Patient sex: F
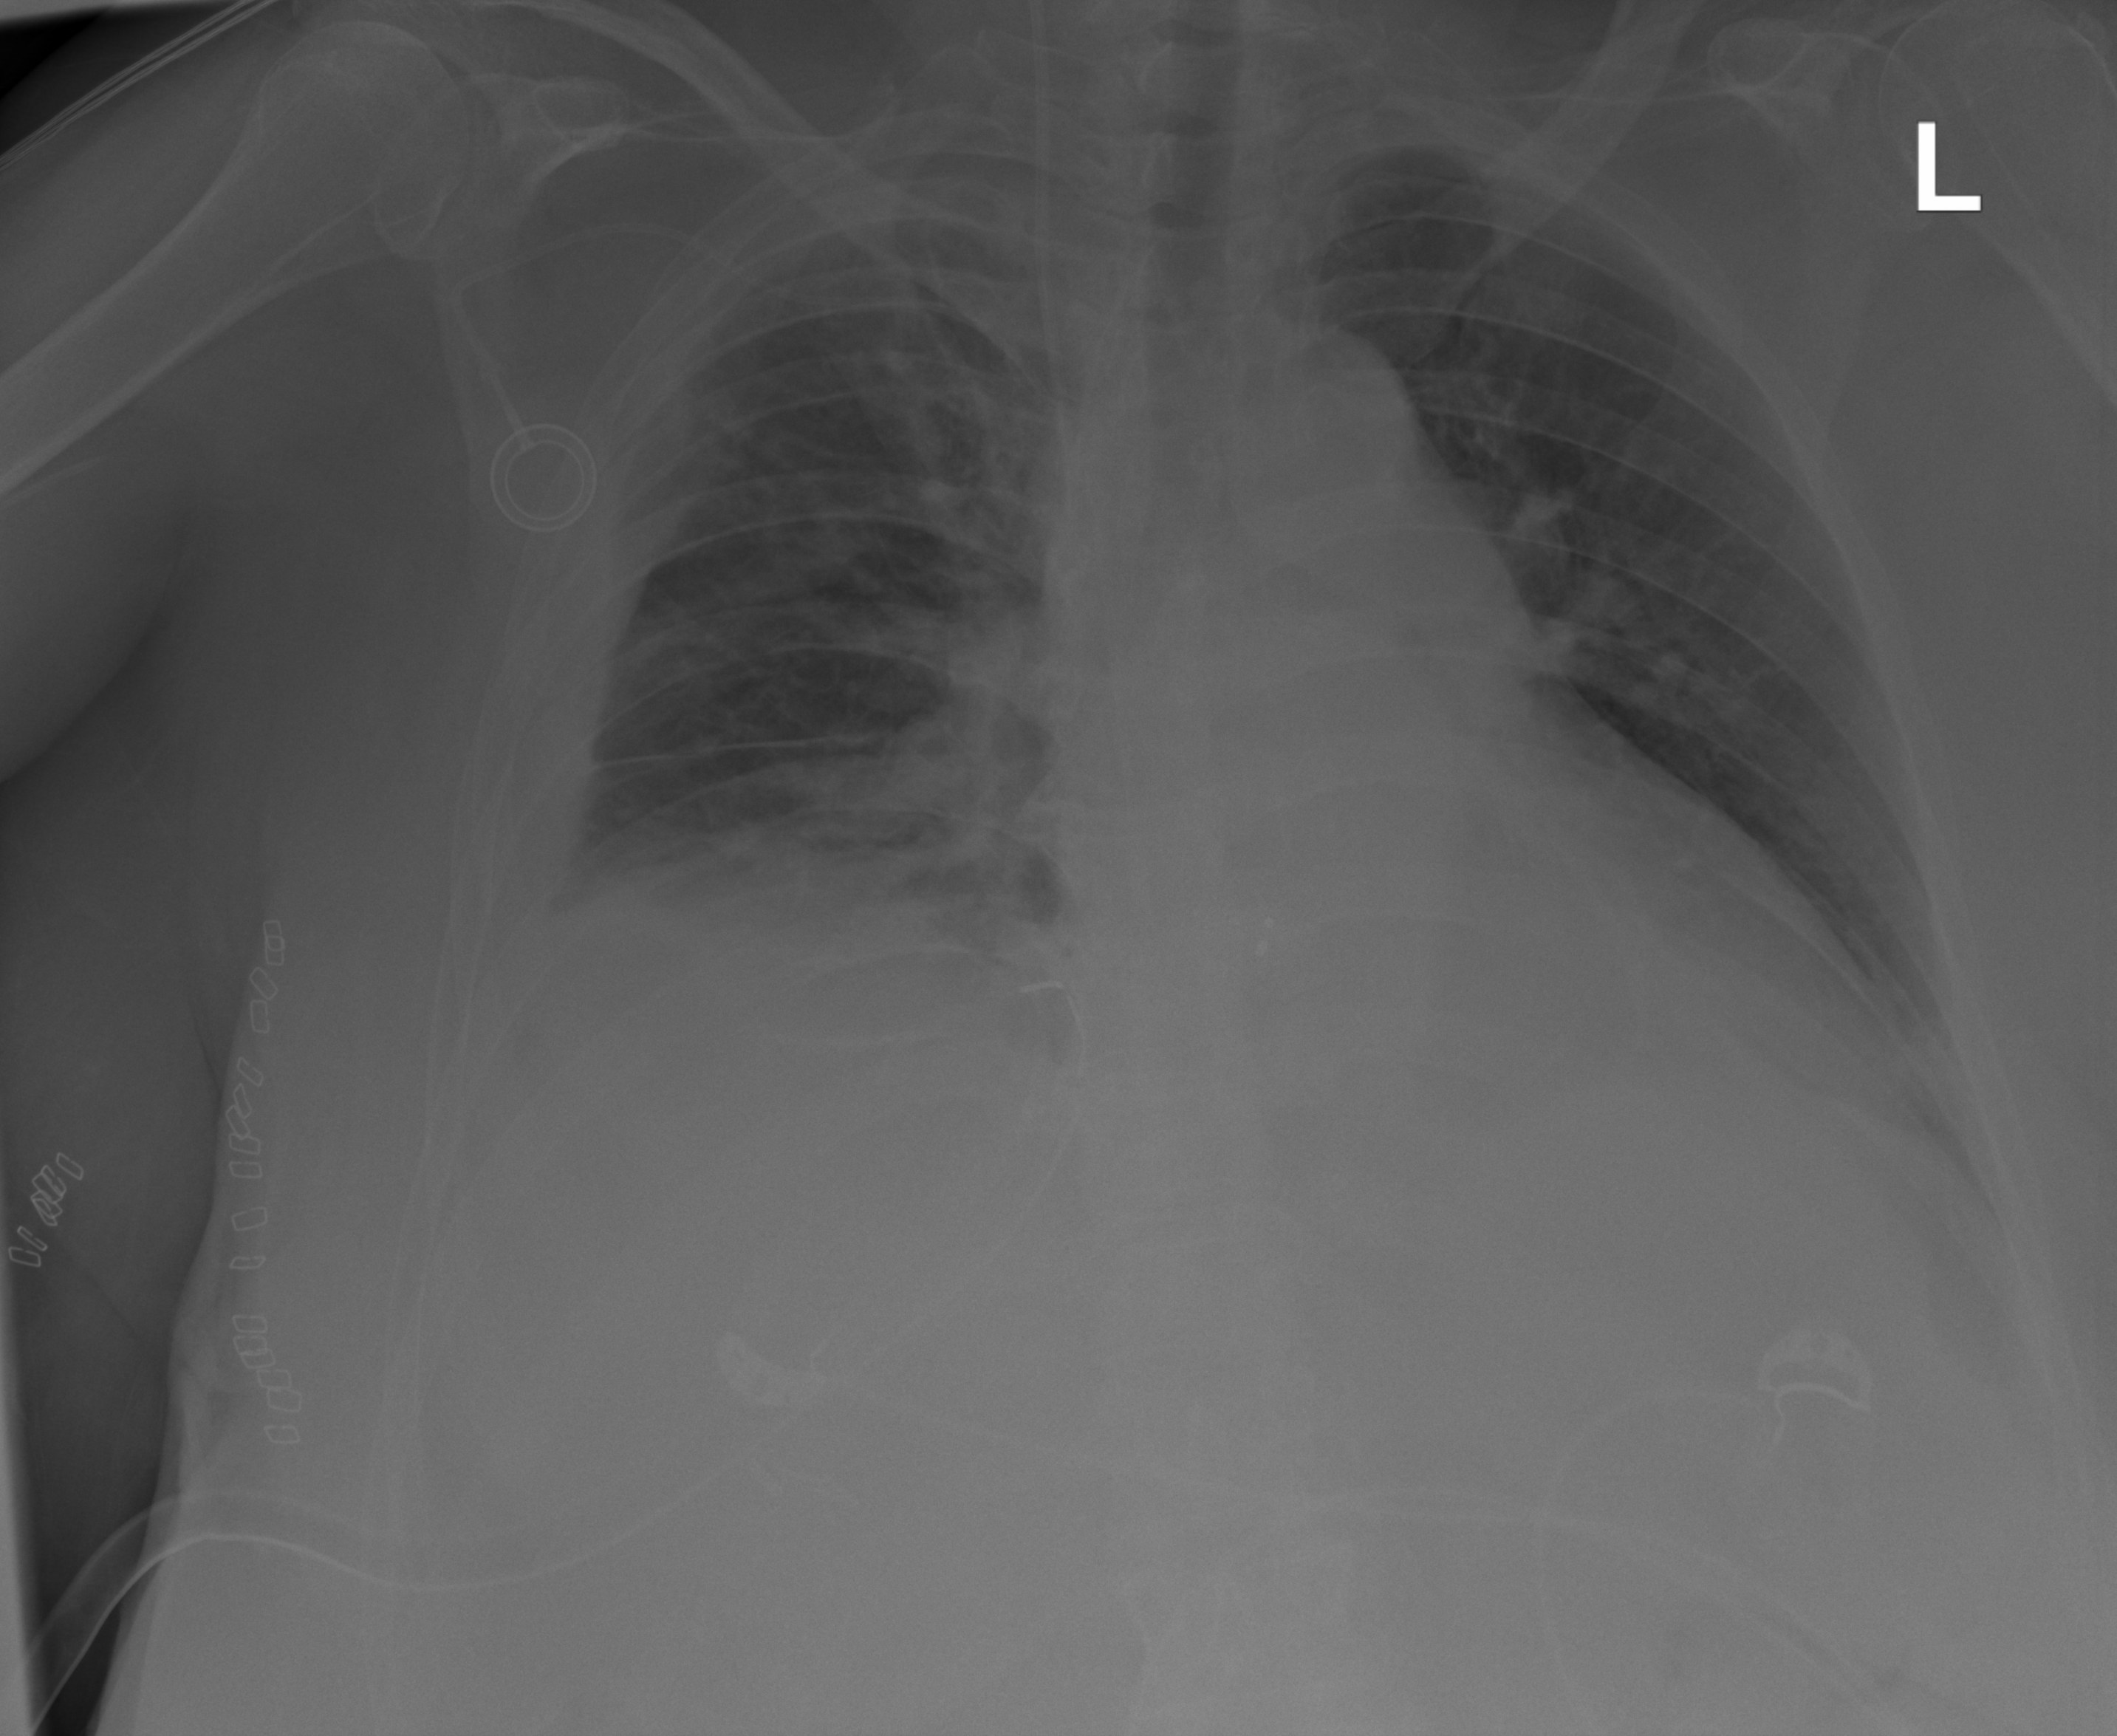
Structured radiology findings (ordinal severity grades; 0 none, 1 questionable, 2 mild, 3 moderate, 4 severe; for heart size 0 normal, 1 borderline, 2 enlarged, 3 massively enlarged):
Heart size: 1
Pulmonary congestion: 2
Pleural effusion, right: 3
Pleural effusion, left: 2
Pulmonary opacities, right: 2
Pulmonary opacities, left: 0
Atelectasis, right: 2
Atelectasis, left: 2